Question: Right now I am trying to separate my rectangle nodes because they overlap as shown in the picture below:

I took a look and found out that D3 offers a <URL> method but for some reason it did not work.
I found this <URL> talking about the issue but he says
> The size property doesn't exist in nodes, so it will be whatever property you want to control the size of them.
but clearly there is a nodeSize method so I feel like I am simply using the method incorrectly and/or the blog post is out-of-date. I want to shape my nodes to be the size of the rectangle and space them out evenly so they do not overlap each other. Does anyone know how to use the methods properly? The documentation about these methods isn't explained very well and it isn't yielding any difference. I also couldn't find many examples where people changed the nodeSize of trees or needed separation for rectangular objects (there were some examples regarding circular ones but I feel that's too different...)
Here is the relevant code. I will try to prepare a JSFiddle.
'''
var margin = {top: 20, right: 120, bottom: 20, left: 120},
height = 960 - margin.right - margin.left,
width = 800 - margin.top - margin.bottom,
rectW = 70;
rectH = 30;
//bbox = NaN,
maxTextLength = 0;
var i = 0,
duration = 750,
root;
//paths from each node drawn initially here
//changed to d.x, d.y
var diagonal = d3.svg.diagonal()
.projection(function(d) { return [d.x+rectW/2, d.y+rectH/2];
//.projection(function(d) { return [d.x+bbox.getBBox().width/2, d.y+bbox.getBBox().height/2];
});
var tree = d3.layout.tree()
.nodeSize([30,70])
.separation(function(a, b) { return (a.parent == b.parent ? 1 : 2); })
.size([width, height]);
var svg = d3.select("body")
.append("svg")
.attr("height","100%").attr("width","100%")
.call(d3.behavior.zoom().on("zoom", redraw))
.append("g")
.attr("transform", "translate(" + margin.top + "," + margin.left + ")");
'''
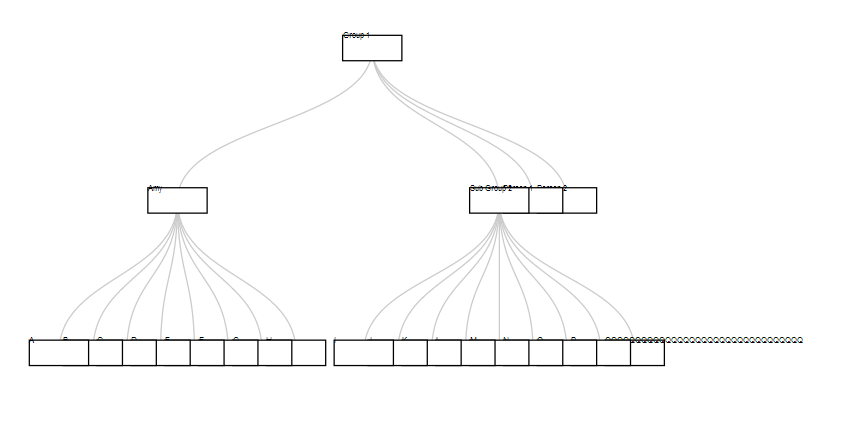
Answer: : It is my understanding d3 has changed a lot (for the better) to be a lot more modular. For those who are looking towards this answer, this was using a much older version of d3 (specifically v3).
A lot of the findings are still relevant for the <URL> and I am planning to potentially update my example to use that. For historical reference though, I'm leaving the bottom untouched.
---
Here is a jsFiddle: <URL>
EDIT: Updated and move the example to Codepen. The example still exists on jsFiddle but Codepen seems to have a nicer editor and allows you to easily fork. I'll also try to add the example directly to this answer once I've reduced the amount of content in it.
<URL>
Updating this answer. I talked with my friend and we looked at the source for 'size' and 'nodeSize'
'''
tree.size = function(x) {
if (!arguments.length) return nodeSize ? null : size;
nodeSize = (size = x) == null;
return tree;
};
tree.nodeSize = function(x) {
if (!arguments.length) return nodeSize ? size : null;
nodeSize = (size = x) != null;
return tree;
};
'''
When you set a 'size' for the tree, you are setting a fixed size so that the tree has to conform to that width and height. When you set a 'nodeSize', the tree has to be dynamic so it resets the size of the tree.
When I specified 'size' after 'nodeSize', I was pretty much overriding what I wanted haha...
: If you want 'nodeSize' to work, you can't have a fixed tree size. It will set the size to 'null'. Do not declare a 'size' if you are declaring a 'nodeSize'.
<URL>
> The nodeSize property is exclusive with tree.size; setting
tree.nodeSize sets tree.size to null.
This is what my tree looks like now. I have also added zoom functionality as well as how to center text within the rectangle.